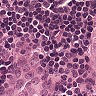
Metastatic tissue present: yes